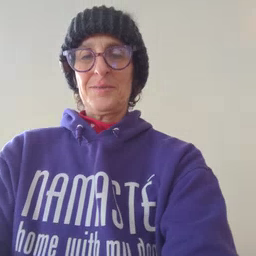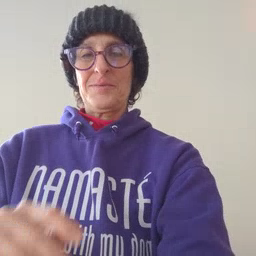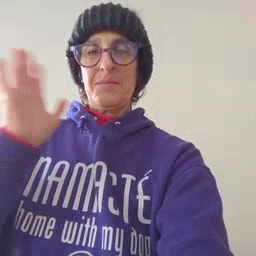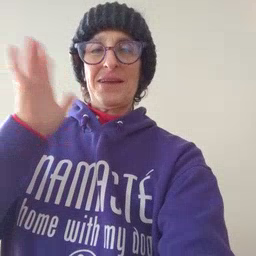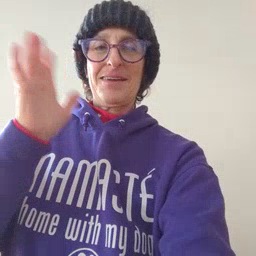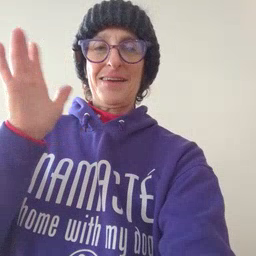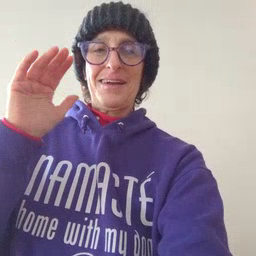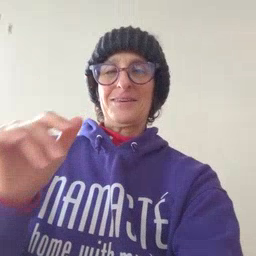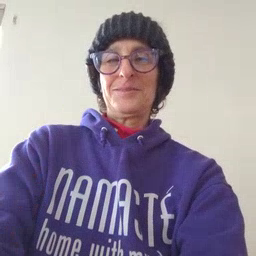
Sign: bye